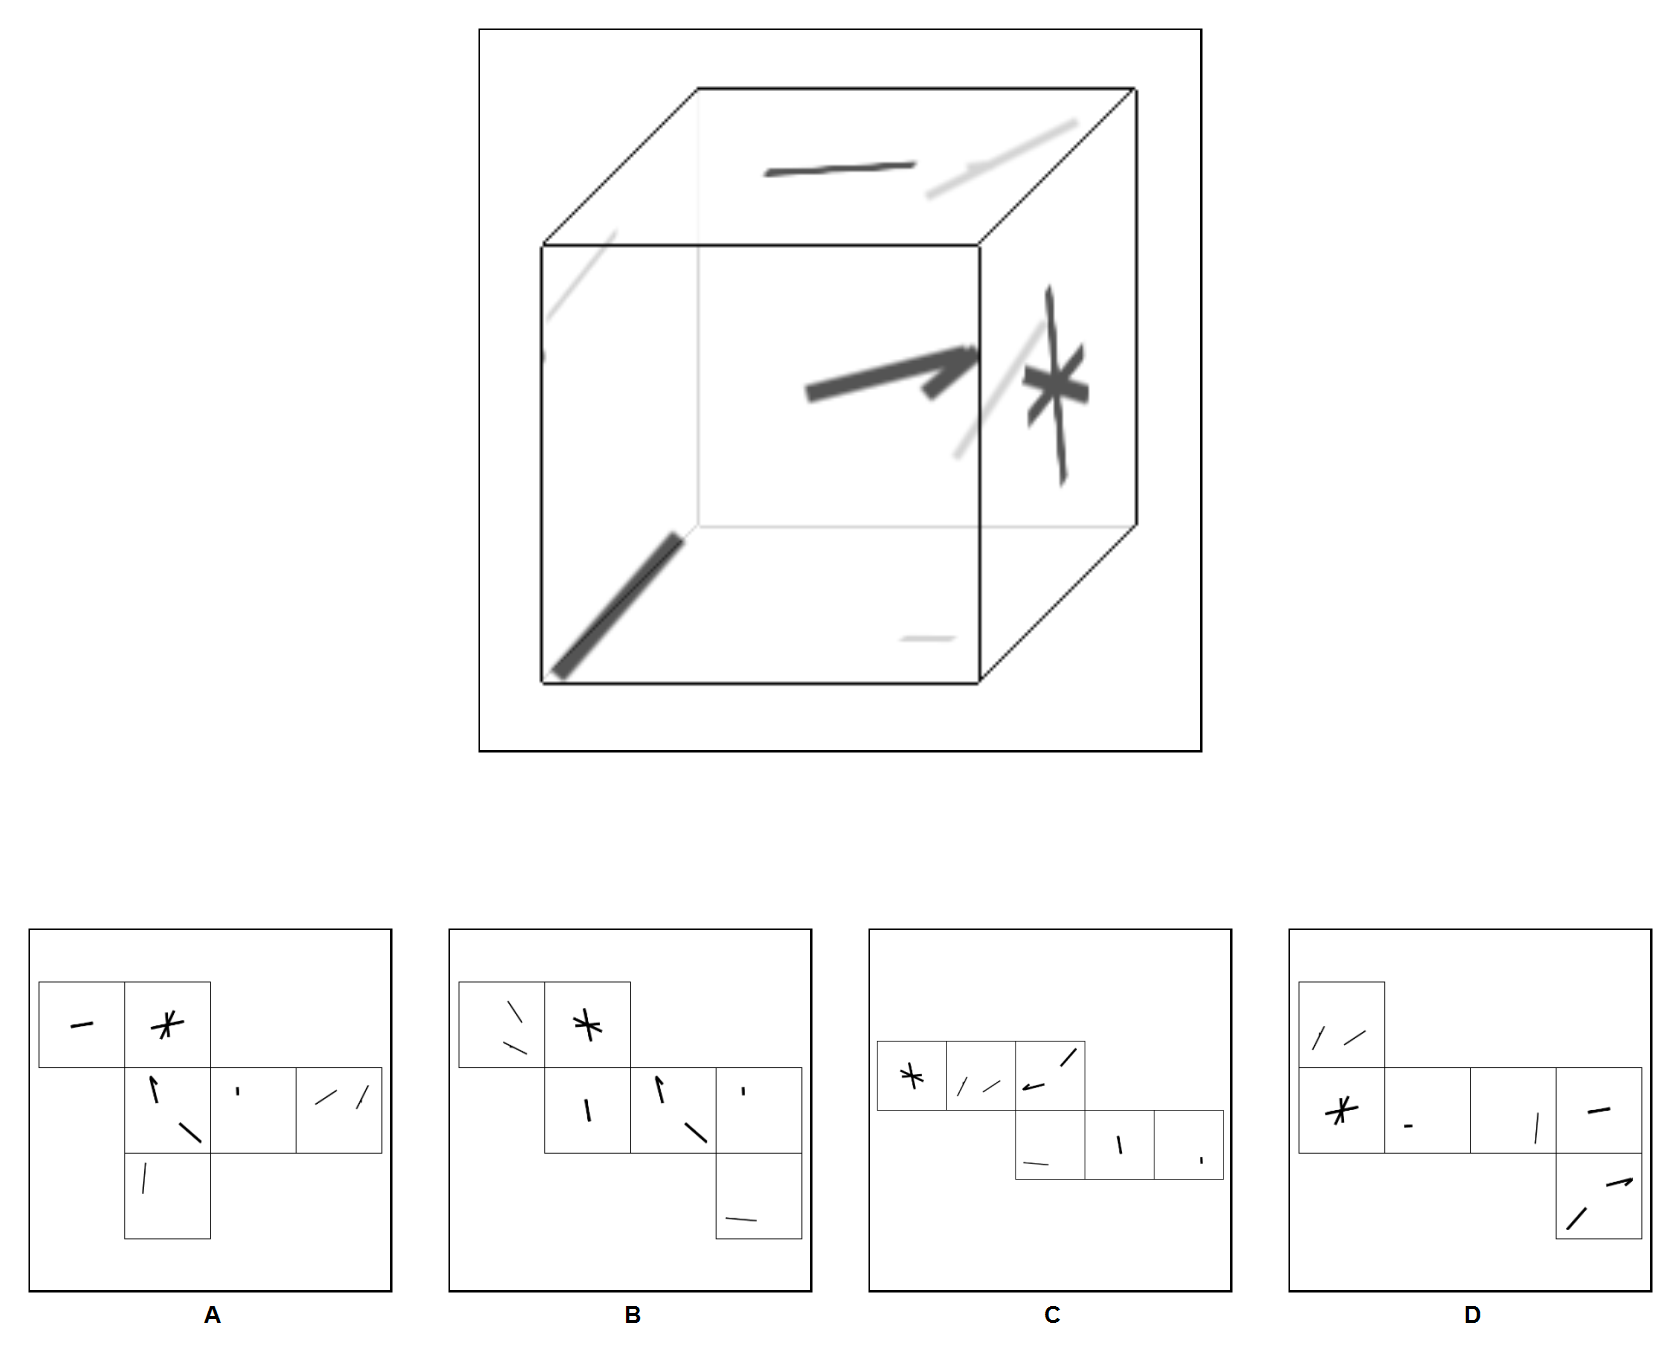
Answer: C